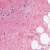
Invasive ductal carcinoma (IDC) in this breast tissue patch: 0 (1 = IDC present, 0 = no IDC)